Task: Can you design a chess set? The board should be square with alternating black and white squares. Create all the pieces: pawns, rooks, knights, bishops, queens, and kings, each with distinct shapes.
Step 2157:
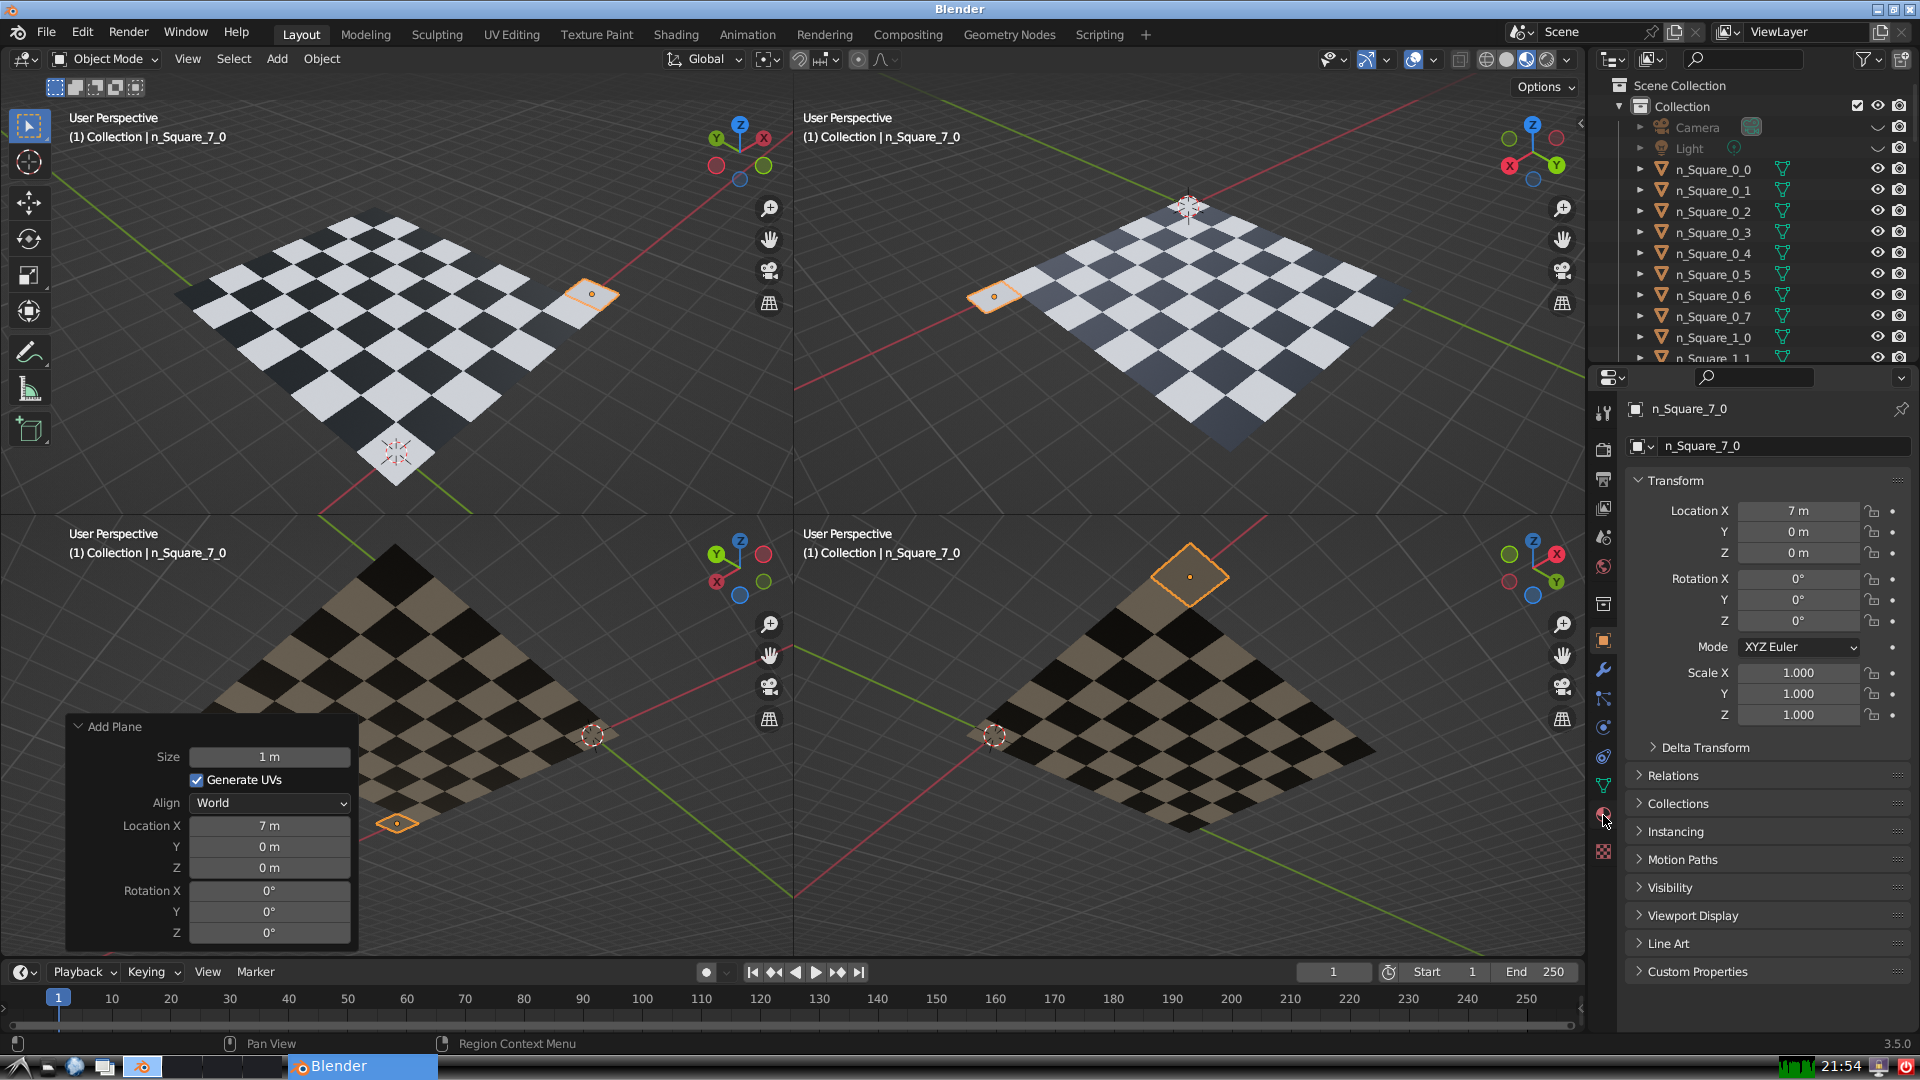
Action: click: no